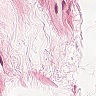
Metastatic tissue present: no